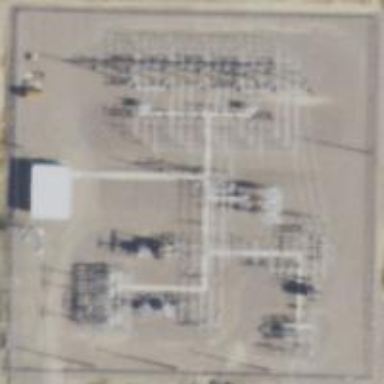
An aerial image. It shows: Distribution-level power substation.